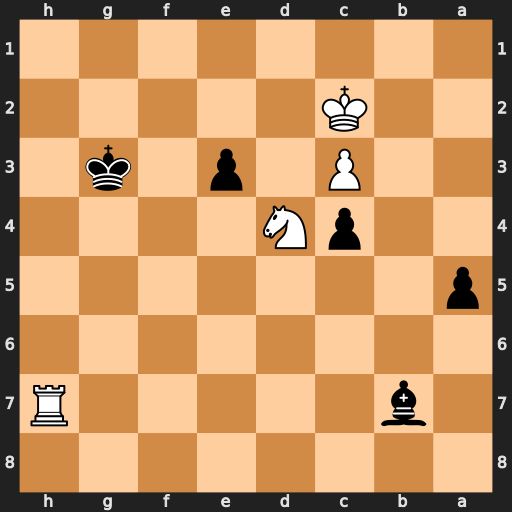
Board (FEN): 8/1b5R/8/p7/2pN4/2P1p1k1/2K5/8
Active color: b
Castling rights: -
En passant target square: -
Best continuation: Be4+ Kd1 Bxh7